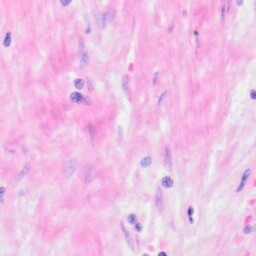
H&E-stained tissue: Kidney